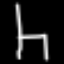
Label: chair